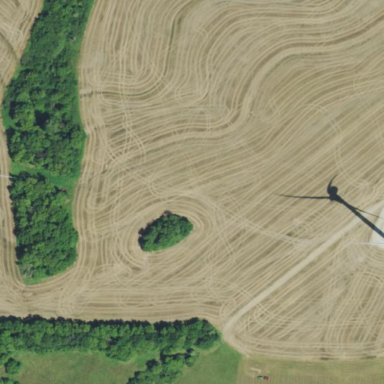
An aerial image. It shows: Windfarm landscape.